Brain MRI, t2w sequence, axial 2D slice.
Patient: age 28, sex F, weight 95 kg, height 1.95 m
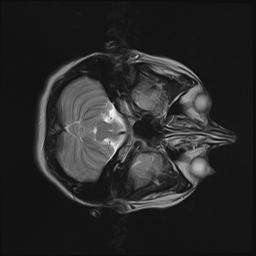